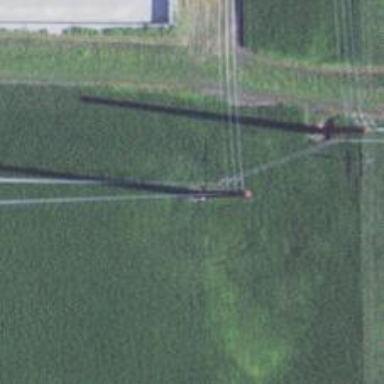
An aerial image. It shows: Power tower.